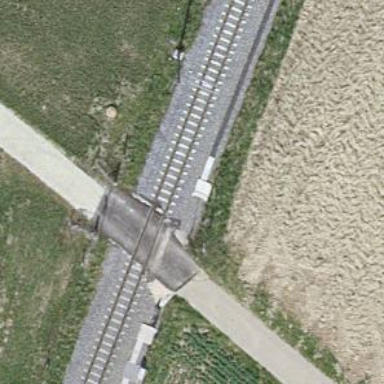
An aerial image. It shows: Level crossing along the railway.